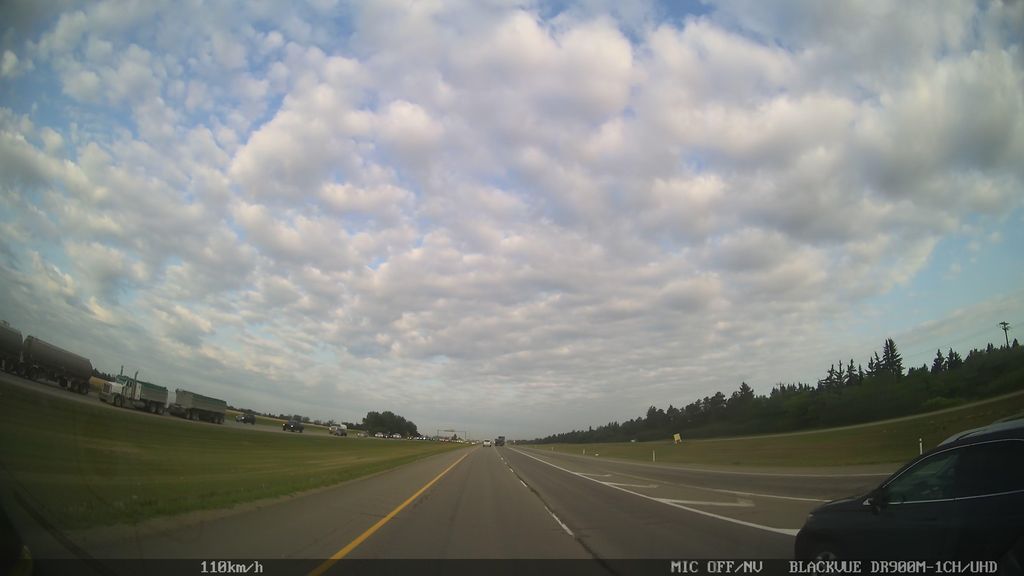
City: edmonton